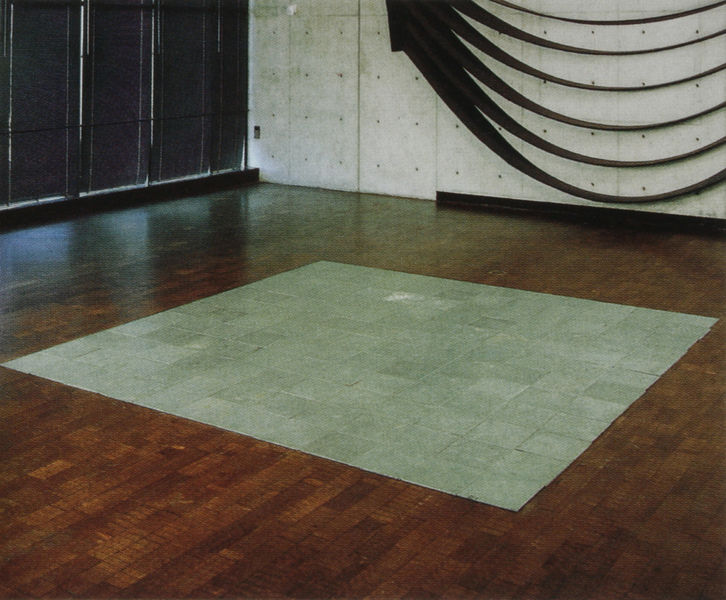
Titel: 144 Zinc Square
Künstler: Carl Andre
Standort: Milwaukee (WI)
Institution: Milwaukee Art Museum
Schlagwörter: weiß, grün, braun, fenster, glas, holz, licht, boden, ecke, parkett, linien, metall, foto, rechtecke, punkte, wände, fugen, beton, fliesen, gebogen, kacheln, löcher, quadrate, museum, quadrat, böden, golz, metallplatten, instalation, fußleiste, betonplatten, filzstreifen